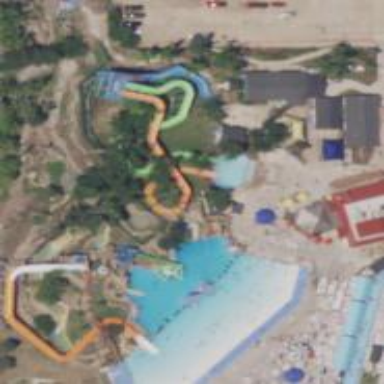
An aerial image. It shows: Tourism attraction featuring water slide.